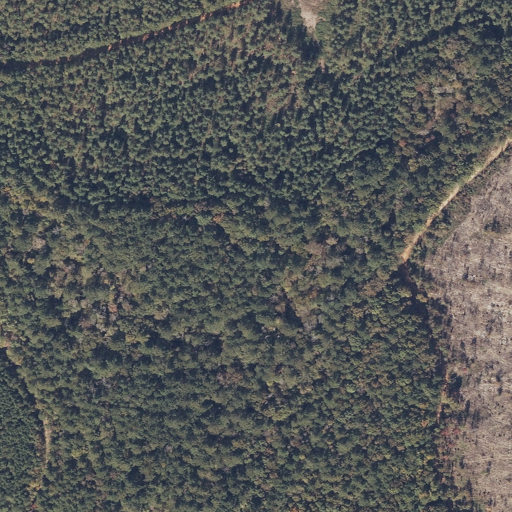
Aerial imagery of plain(s) in Alabama named Wolfden Flats containing evergreen forest, mixed forest, grassland, open development, deciduous forest, and low intensity development